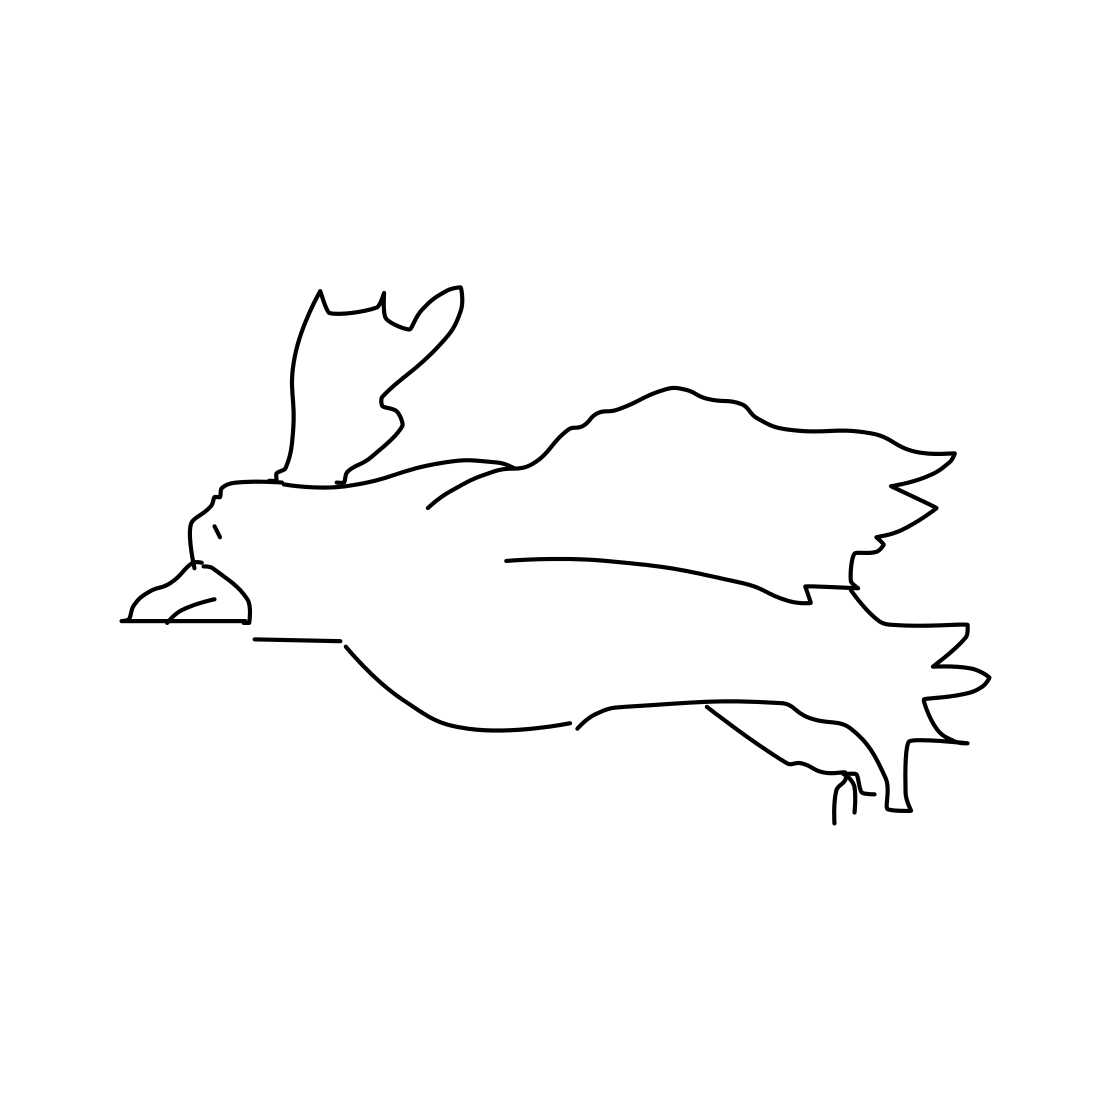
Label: flying bird